Question: I want when the player clicks on the imageView the ads should show first if its ready and then go to the next activity
here is my code
'''
FalgQuizImageView.setOnClickListener {
if (mInterstitialAd != null) {
mInterstitialAd?.show(this)
}
mInterstitialAd?.fullScreenContentCallback = object: FullScreenContentCallback() {
override fun onAdDismissedFullScreenContent() {
val intent = Intent(this, QuizQuestionsCar::class.java)
startActivity(intent)
}
override fun onAdFailedToShowFullScreenContent(adError: AdError?) {
val intent = Intent(this, QuizQuestionsCar::class.java)
startActivity(intent)
}
}
}
'''
Here is the error

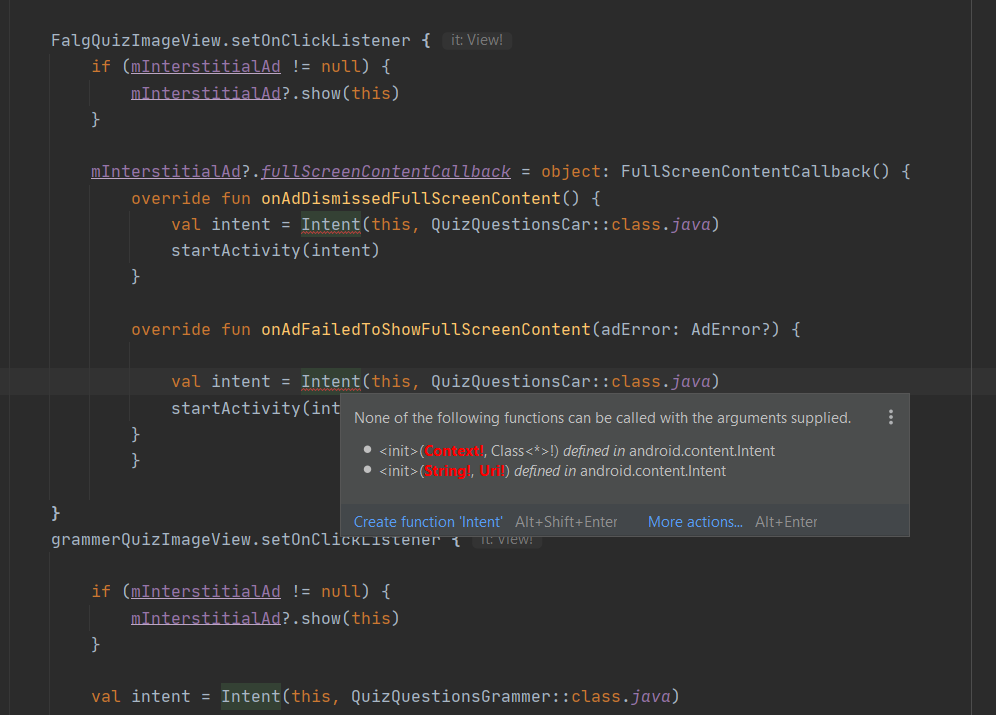
Answer: First parameter on <URL> constructor is of type 'Context', you are passing 'this' which in your case refers to the 'FullScreenContentCallback' object and its not of type 'Context'. To fix this do the following
'''
val intent = Intent(this@YourActivityName, QuizQuestionsCar::class.java)
'''
'this@YourActivityName' refers to your 'Activity' object, which is a 'Context'